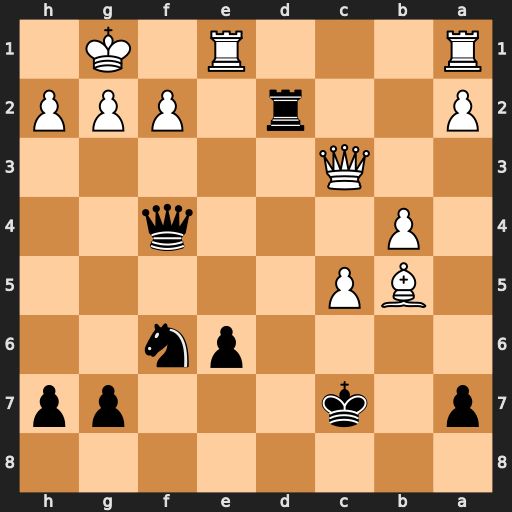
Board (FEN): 8/p1k3pp/4pn2/1BP5/1P3q2/2Q5/P2r1PPP/R3R1K1
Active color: b
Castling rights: -
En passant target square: -
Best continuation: Qxf2+ Kh1 Qxg2#